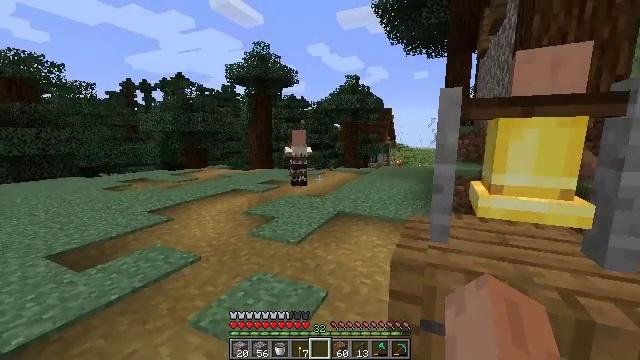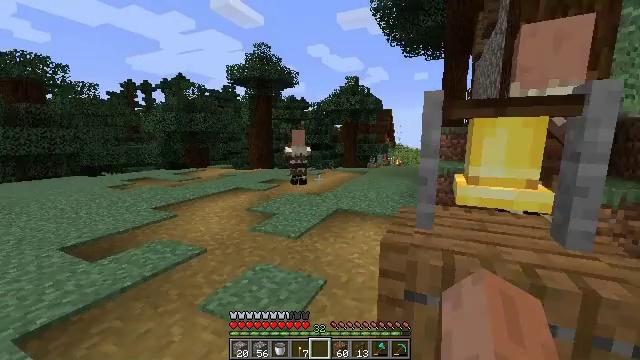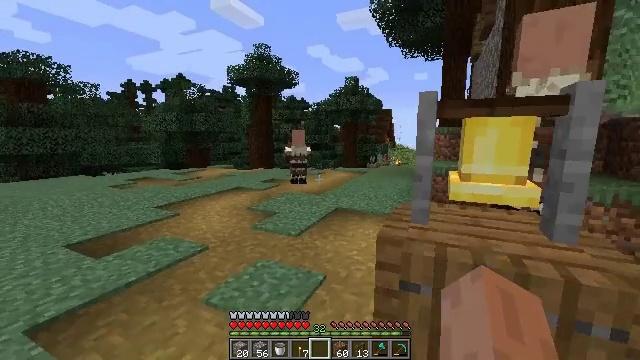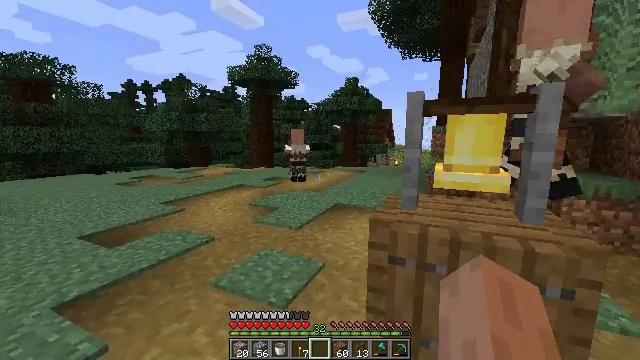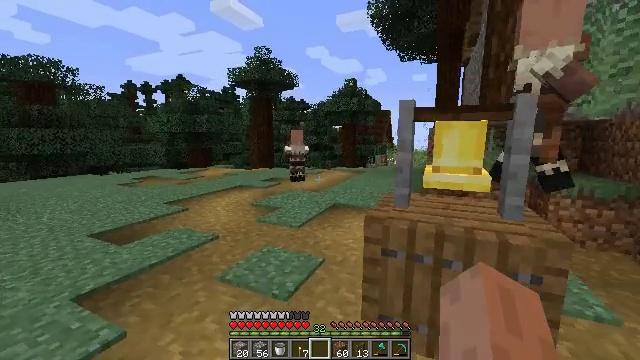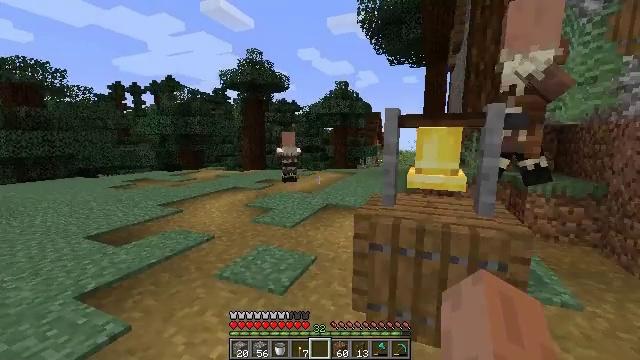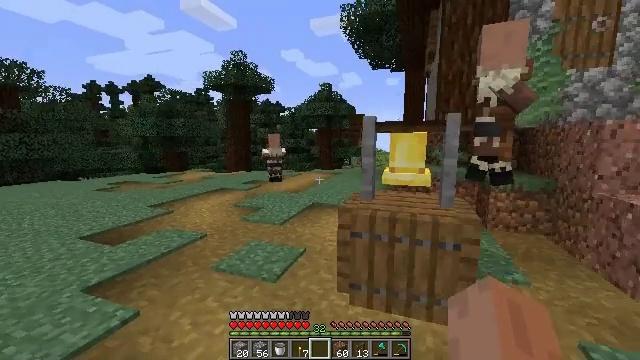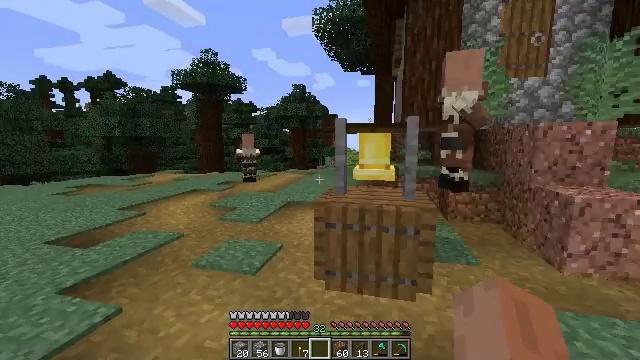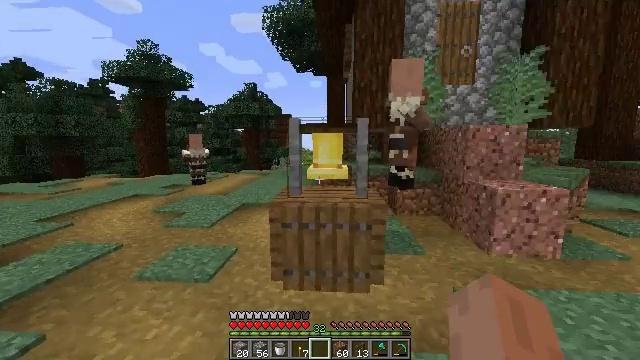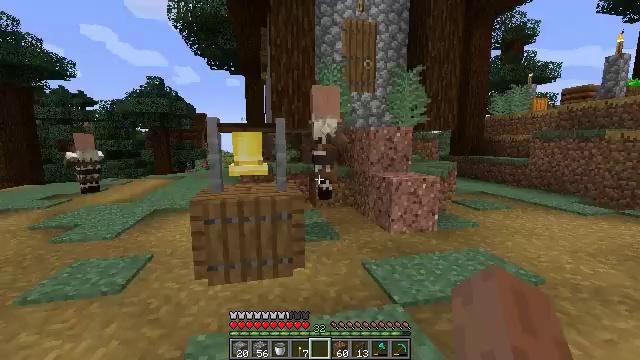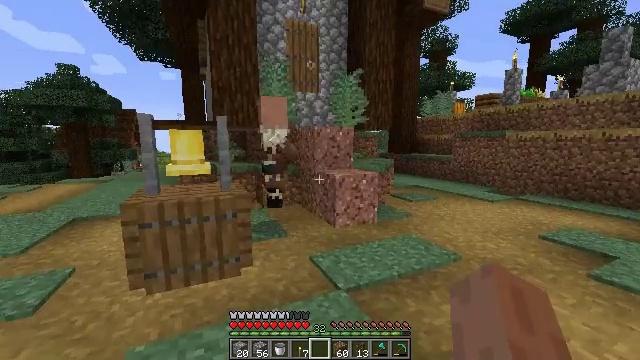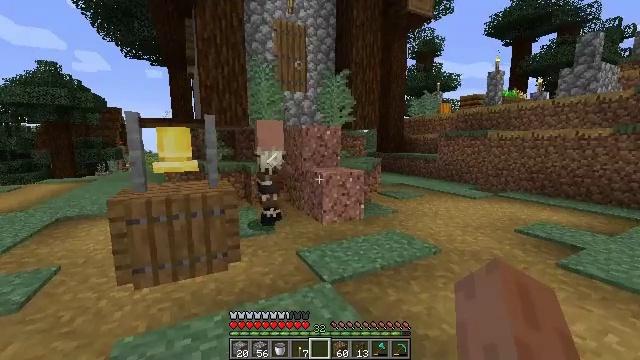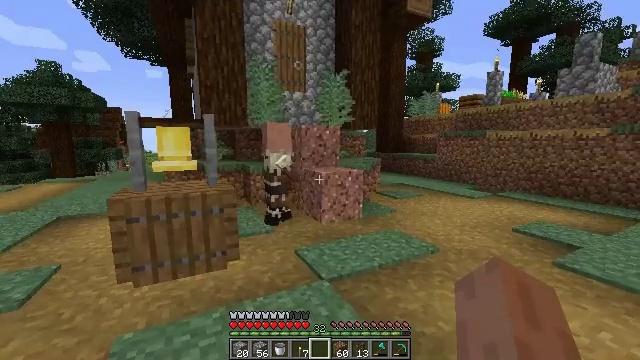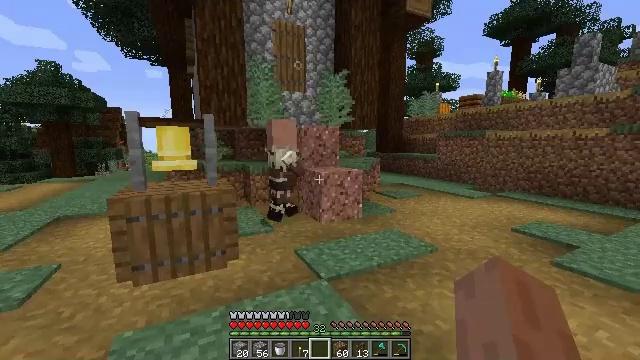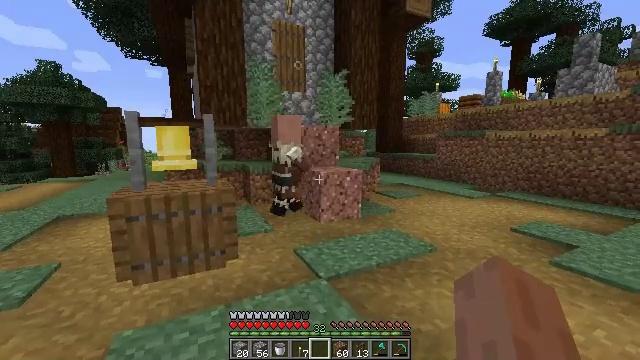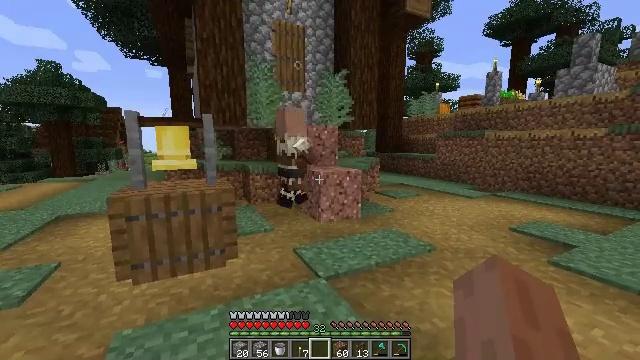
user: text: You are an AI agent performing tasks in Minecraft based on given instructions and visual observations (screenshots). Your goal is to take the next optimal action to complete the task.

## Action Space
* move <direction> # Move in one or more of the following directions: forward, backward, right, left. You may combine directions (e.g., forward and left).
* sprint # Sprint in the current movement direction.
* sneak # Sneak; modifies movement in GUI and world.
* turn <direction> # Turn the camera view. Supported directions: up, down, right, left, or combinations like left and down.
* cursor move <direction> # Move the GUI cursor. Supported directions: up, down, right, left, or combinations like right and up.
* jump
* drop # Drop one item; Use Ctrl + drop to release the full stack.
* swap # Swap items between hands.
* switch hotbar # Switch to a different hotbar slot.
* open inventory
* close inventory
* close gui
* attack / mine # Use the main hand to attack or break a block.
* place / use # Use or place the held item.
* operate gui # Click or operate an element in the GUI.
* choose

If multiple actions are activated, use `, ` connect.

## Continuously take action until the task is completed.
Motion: motion action
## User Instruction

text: Attack the composter to add it to your inventory.
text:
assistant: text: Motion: move back
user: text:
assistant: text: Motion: move back
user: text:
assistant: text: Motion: move back
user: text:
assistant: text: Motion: move back
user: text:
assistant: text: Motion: move back, turn right
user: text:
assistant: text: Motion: move back, turn right
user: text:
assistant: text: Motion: move back, turn right
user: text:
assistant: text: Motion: move back, turn right
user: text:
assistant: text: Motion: move back, turn right
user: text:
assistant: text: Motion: turn right
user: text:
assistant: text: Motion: turn right
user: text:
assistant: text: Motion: no_op
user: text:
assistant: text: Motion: no_op
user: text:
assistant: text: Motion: no_op
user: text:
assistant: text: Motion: no_op
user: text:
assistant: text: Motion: no_op
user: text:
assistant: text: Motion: no_op
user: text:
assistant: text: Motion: no_op
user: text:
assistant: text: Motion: no_op
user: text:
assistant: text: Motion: no_op
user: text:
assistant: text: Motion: no_op
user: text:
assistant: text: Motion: no_op
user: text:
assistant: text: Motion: no_op
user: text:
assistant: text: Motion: no_op
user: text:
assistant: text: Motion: no_op
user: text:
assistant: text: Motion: no_op
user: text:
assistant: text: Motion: no_op
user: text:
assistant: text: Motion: no_op
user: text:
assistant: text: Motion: no_op
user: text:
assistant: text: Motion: no_op